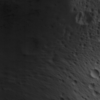
Label: not_dusty